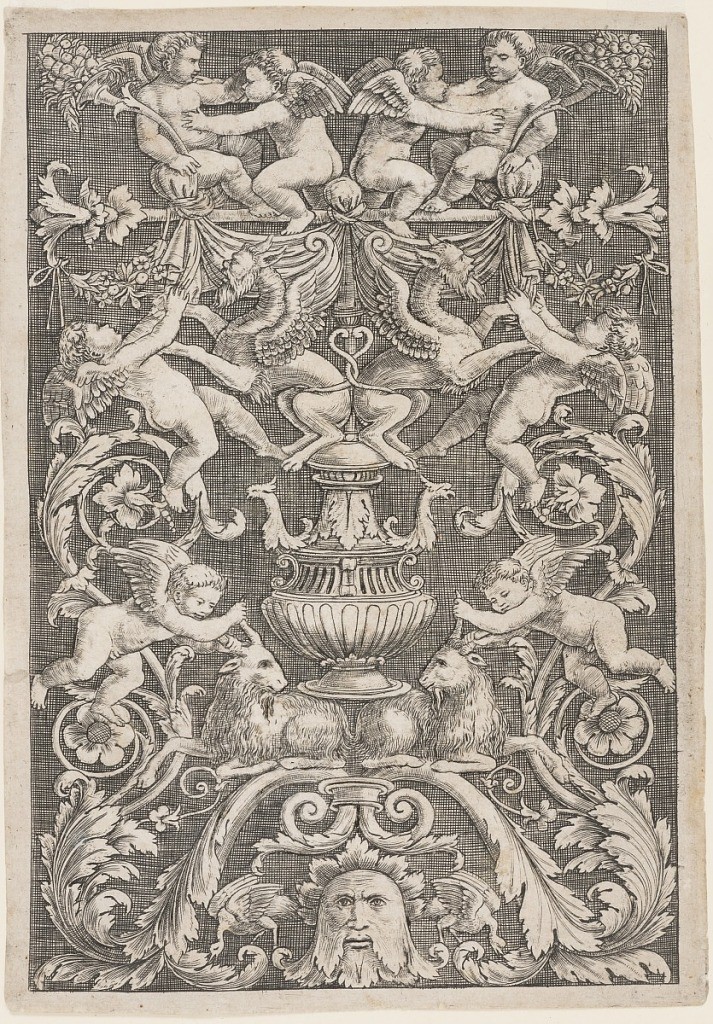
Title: Grotesque with Putti and Manticore
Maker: Master of the Die, Italian or German, 1530 - 1560
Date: ca. 1532
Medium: engraving on laid paper
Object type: Print
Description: Vertical rectangle showing symmetrical grotesque composition. At top, putti wrestle two manticore. Below, a candelabrum motif, two goats, and a mask.